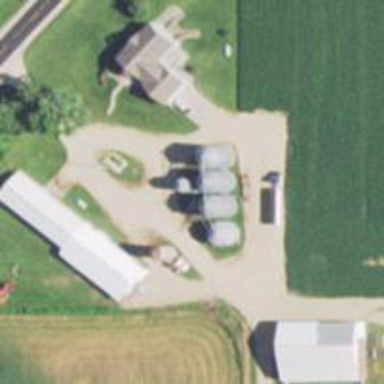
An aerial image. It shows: Silo.